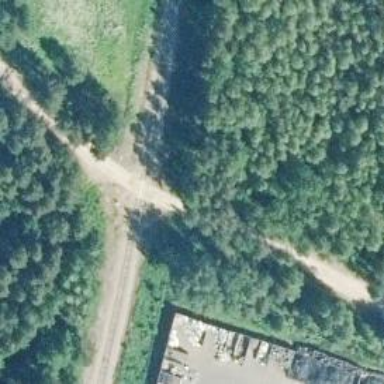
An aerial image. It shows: Railway track of class B1.